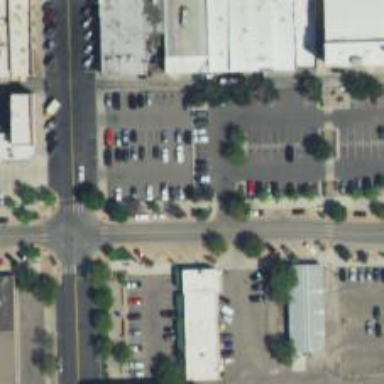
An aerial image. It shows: Parking space is available.